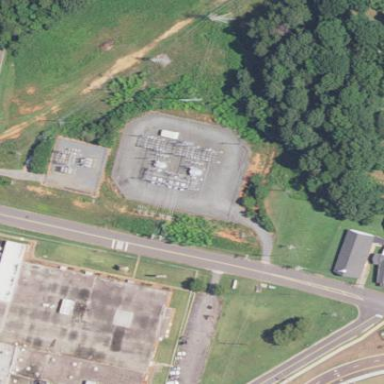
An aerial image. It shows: There is distribution substation enclosed by fence.